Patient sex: F
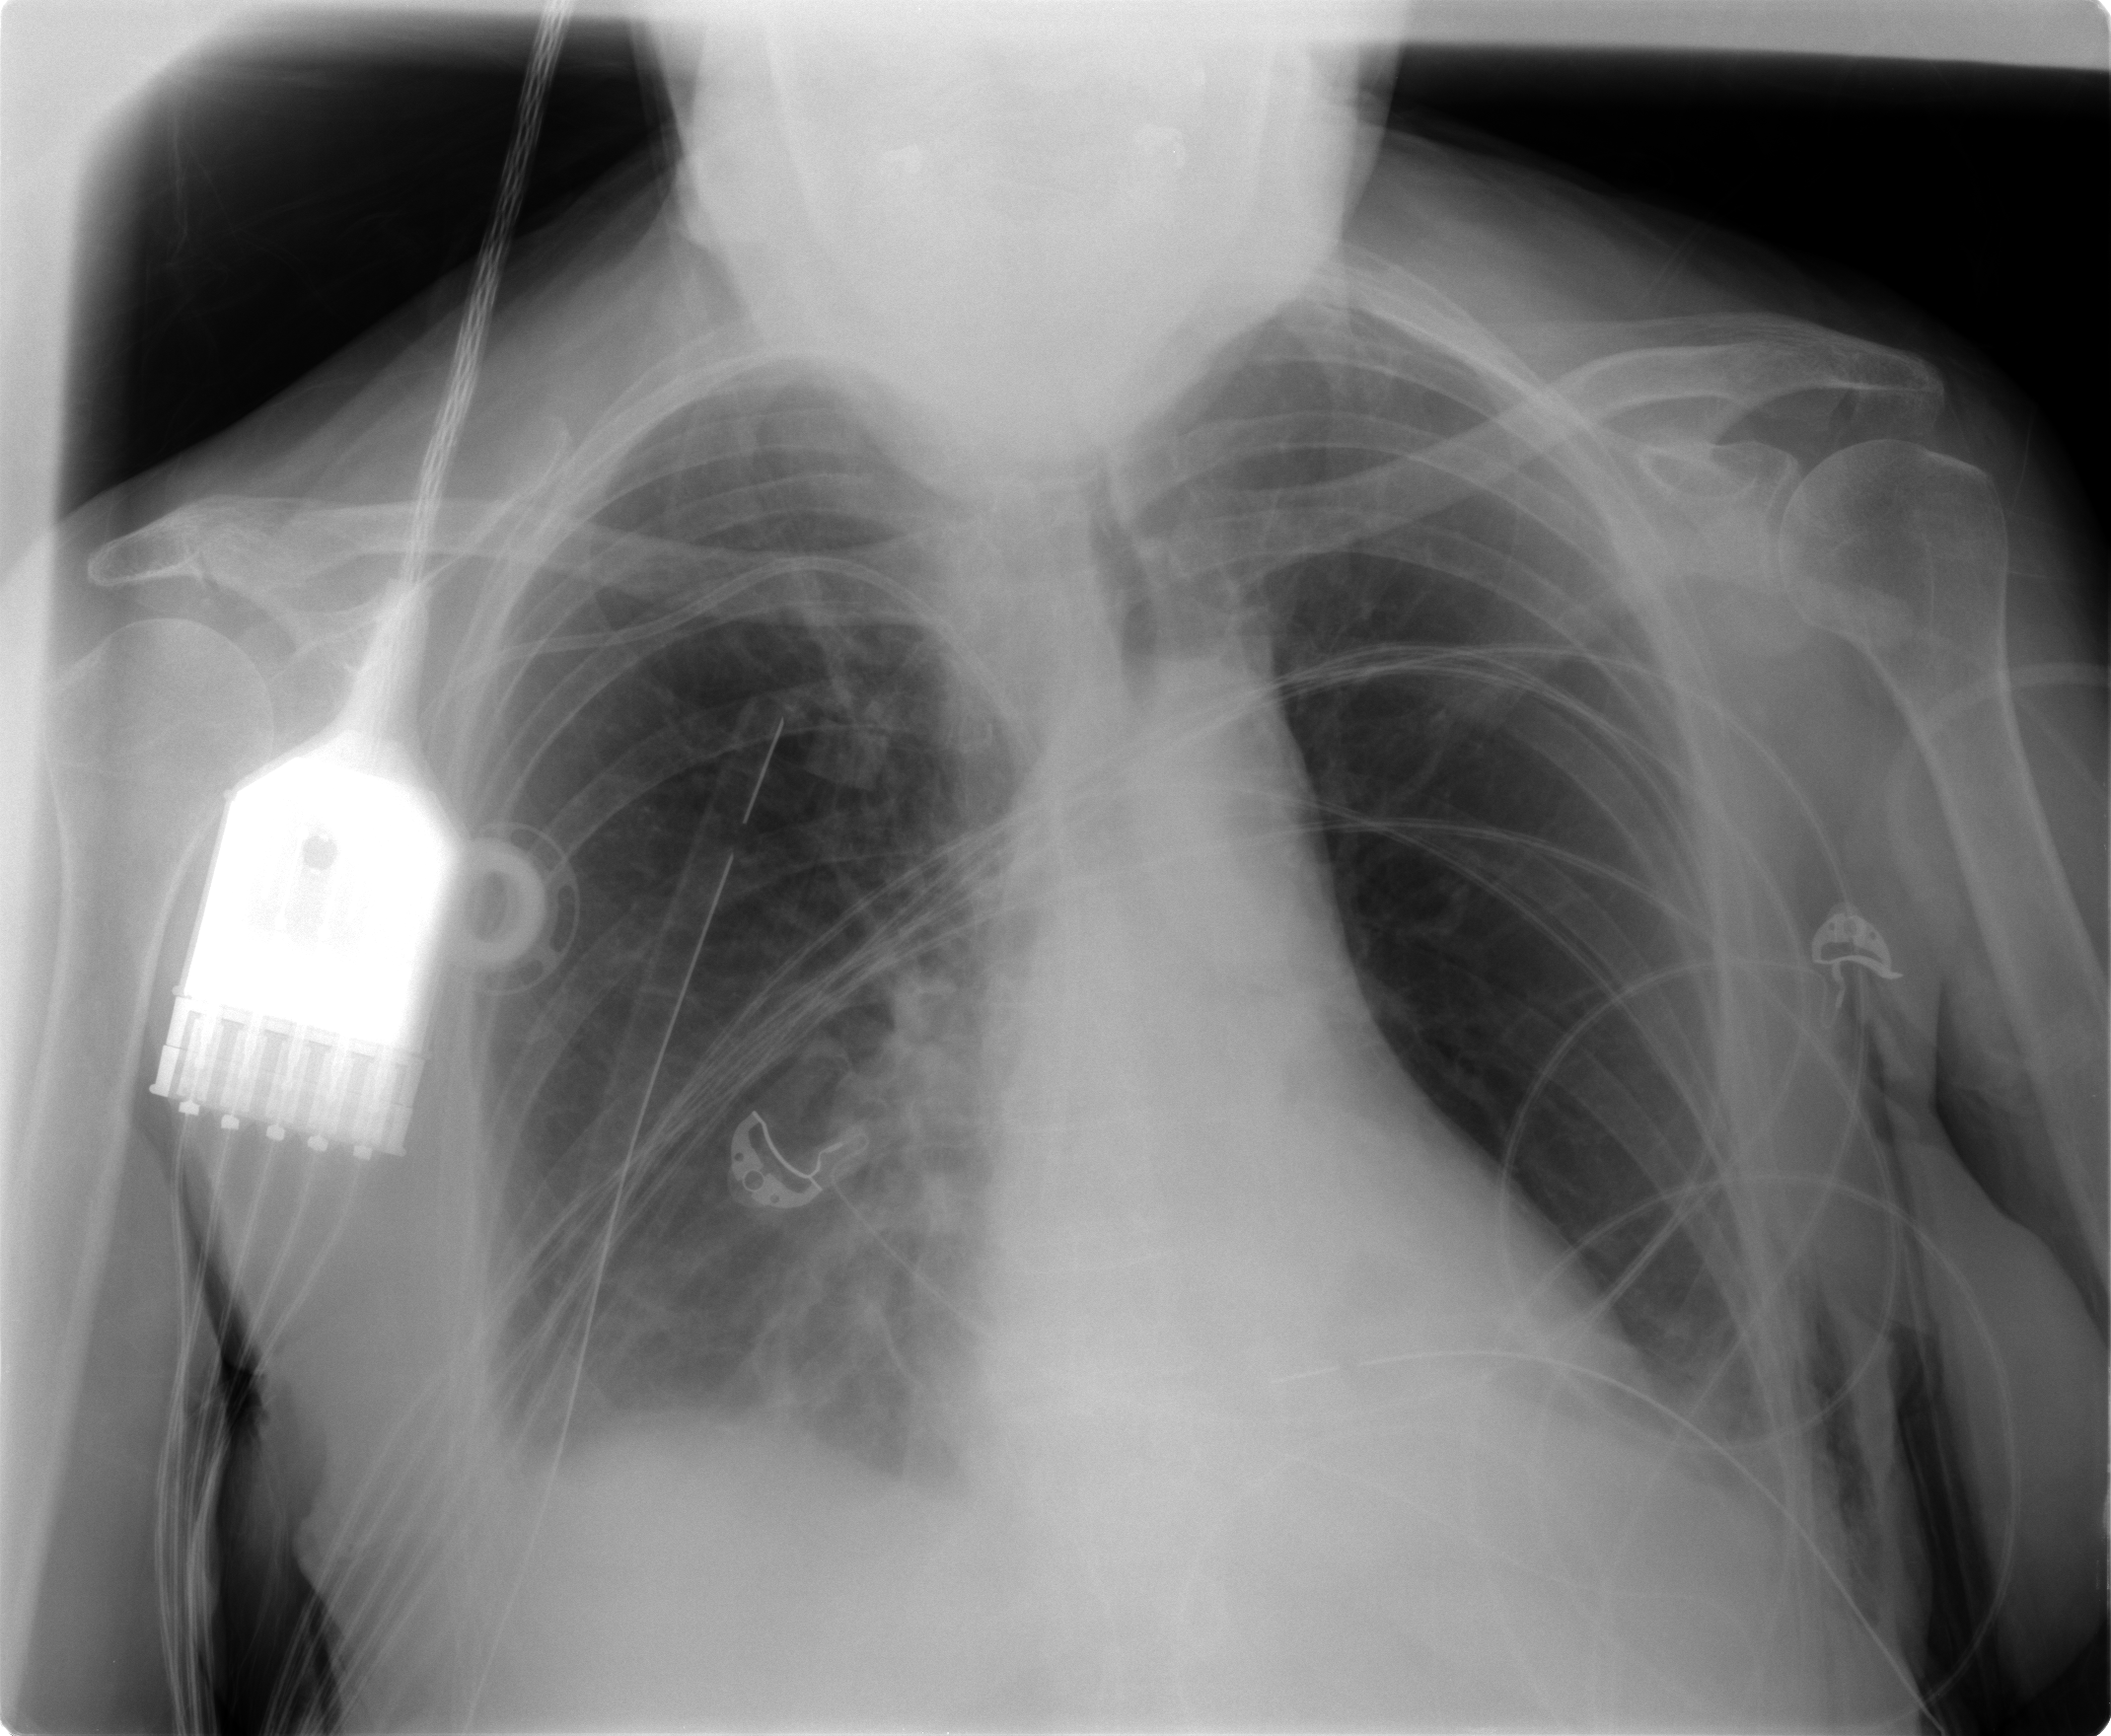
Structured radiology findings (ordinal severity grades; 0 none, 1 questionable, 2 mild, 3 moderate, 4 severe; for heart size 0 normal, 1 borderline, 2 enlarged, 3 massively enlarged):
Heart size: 0
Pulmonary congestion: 0
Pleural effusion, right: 2
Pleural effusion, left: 2
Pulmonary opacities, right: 1
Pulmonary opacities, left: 0
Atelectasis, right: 2
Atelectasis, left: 2